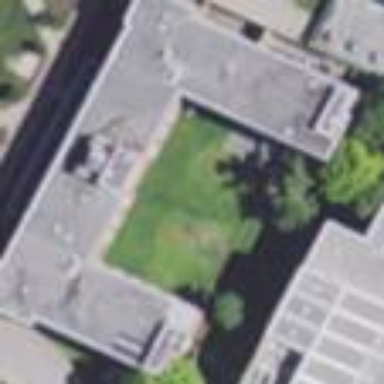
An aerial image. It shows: School building.